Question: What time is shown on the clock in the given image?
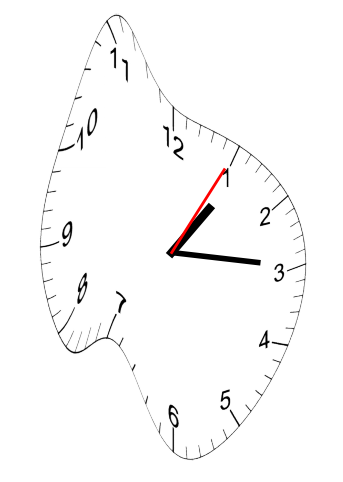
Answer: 01:15:05